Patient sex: M
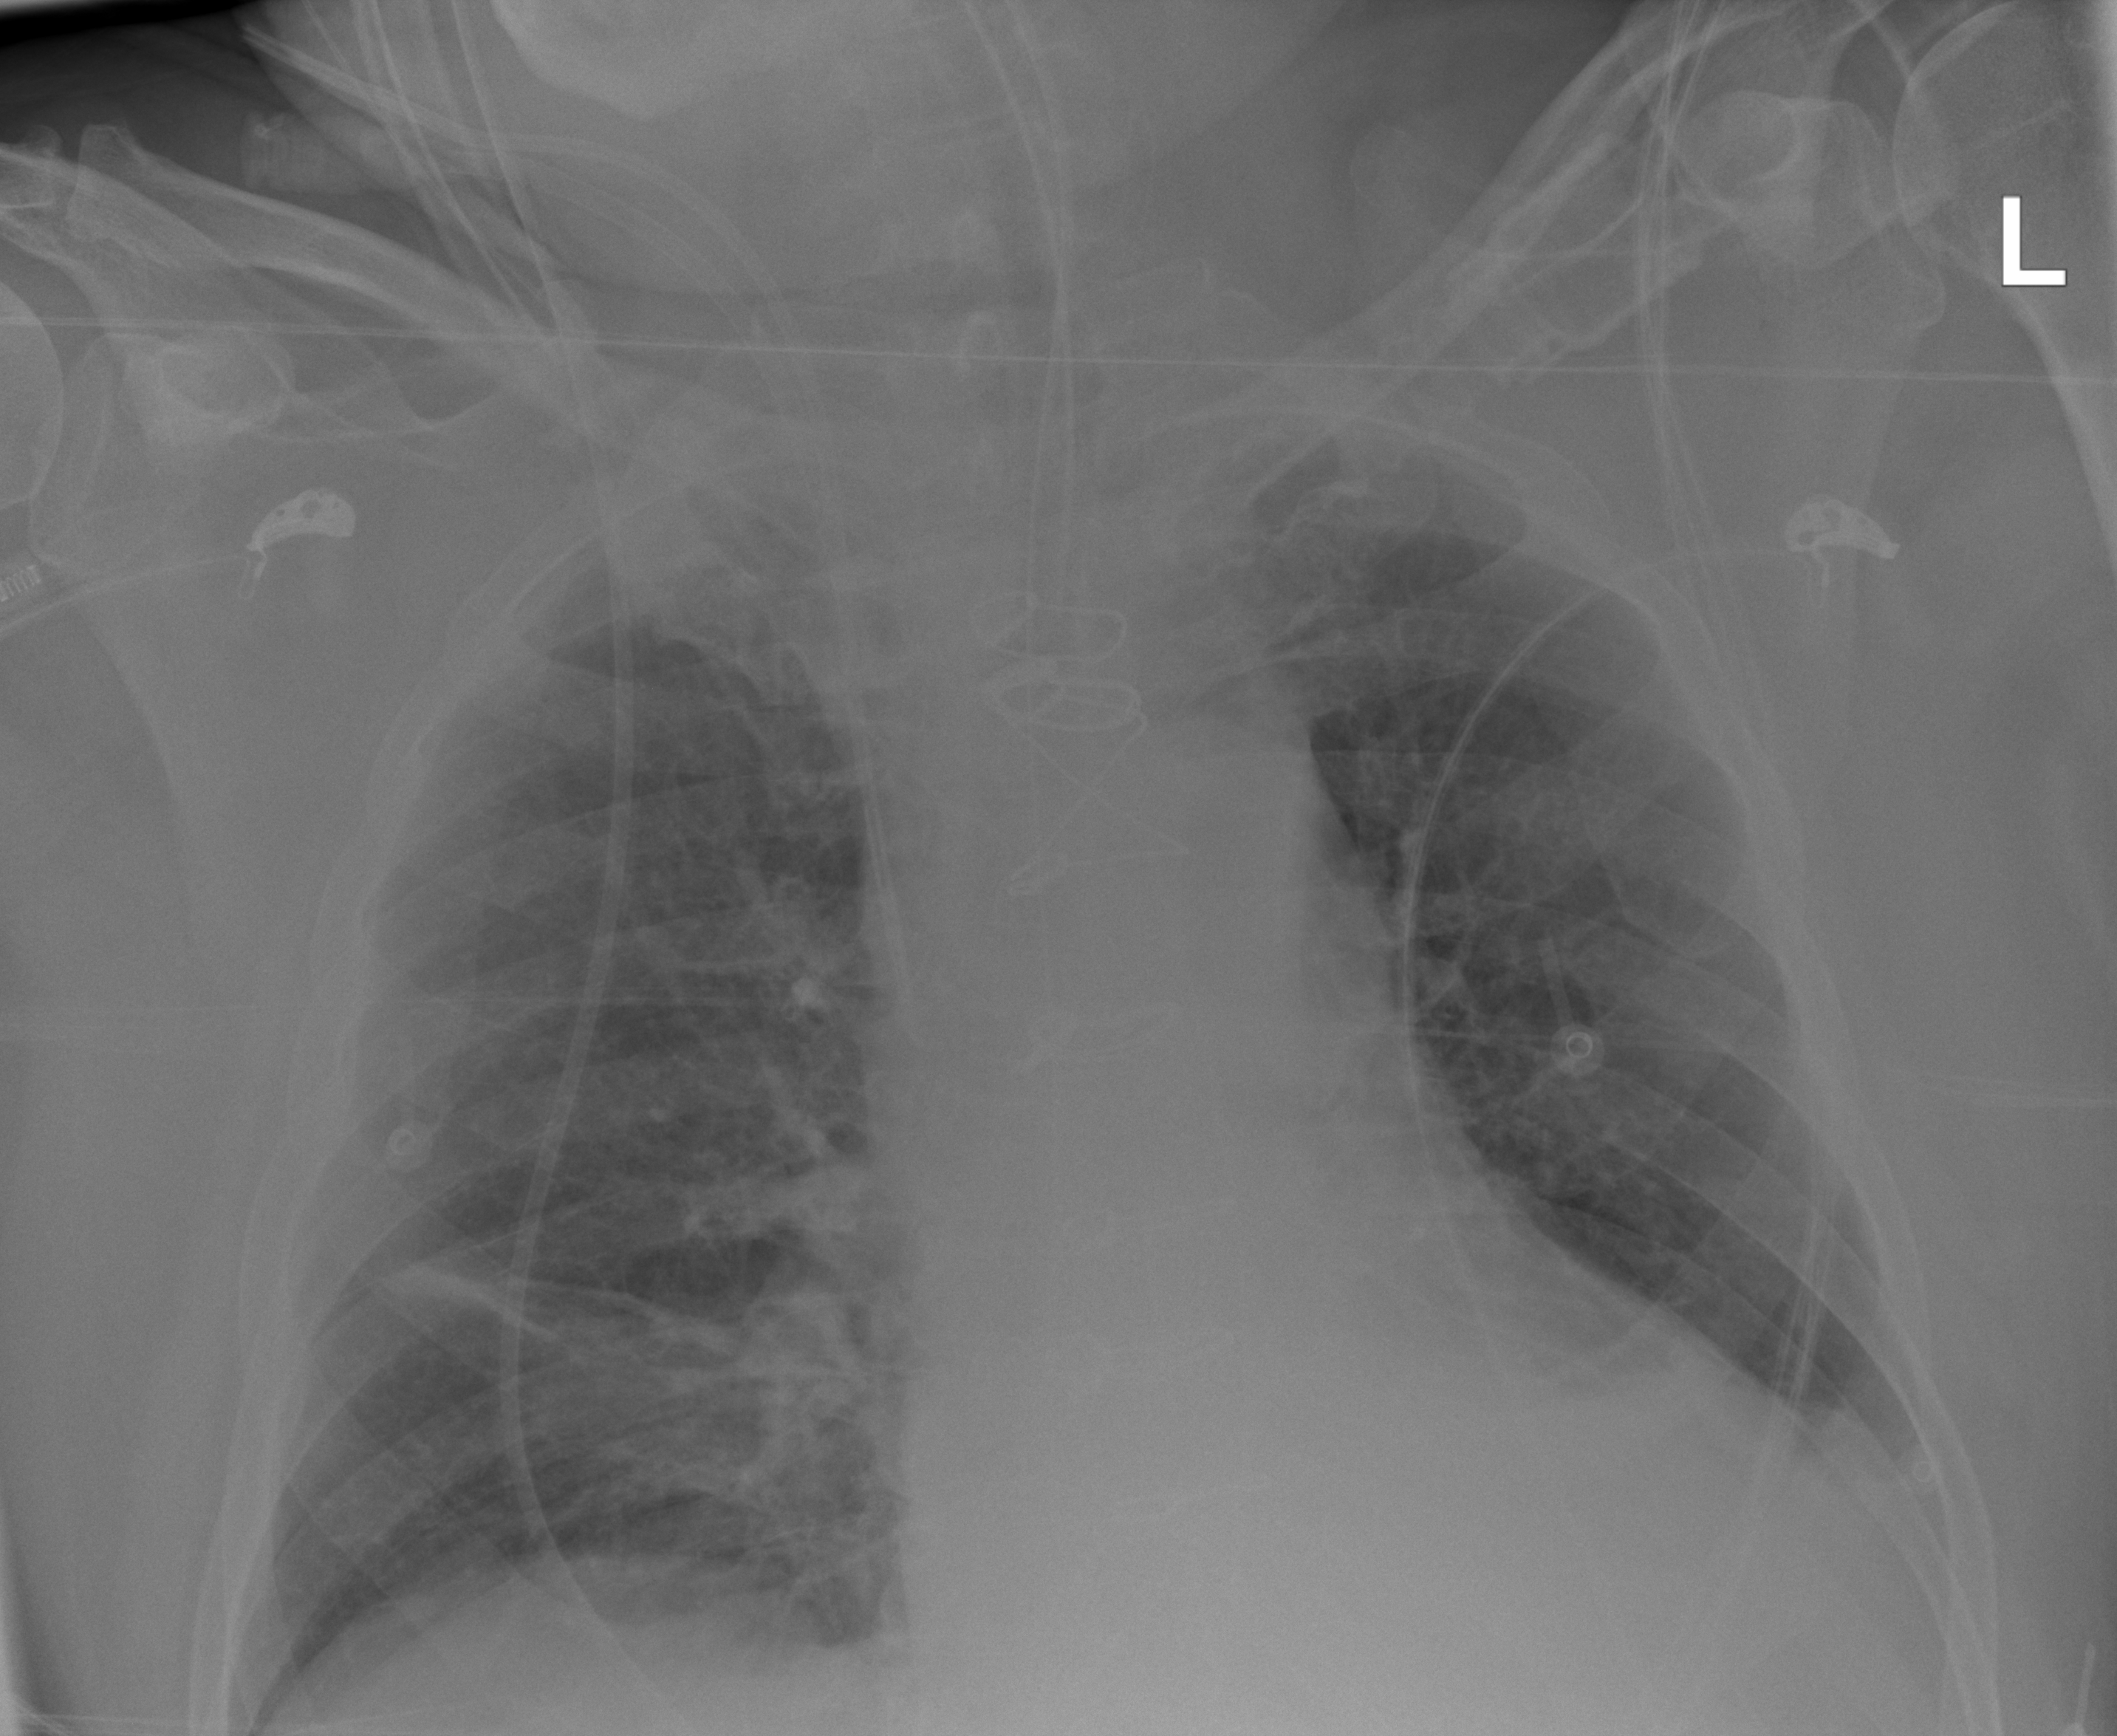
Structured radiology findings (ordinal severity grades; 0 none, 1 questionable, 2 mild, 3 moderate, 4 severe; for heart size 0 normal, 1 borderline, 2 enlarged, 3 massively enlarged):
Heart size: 2
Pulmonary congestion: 2
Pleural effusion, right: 0
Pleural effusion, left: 2
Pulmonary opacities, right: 0
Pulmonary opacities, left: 0
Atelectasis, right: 2
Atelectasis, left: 2